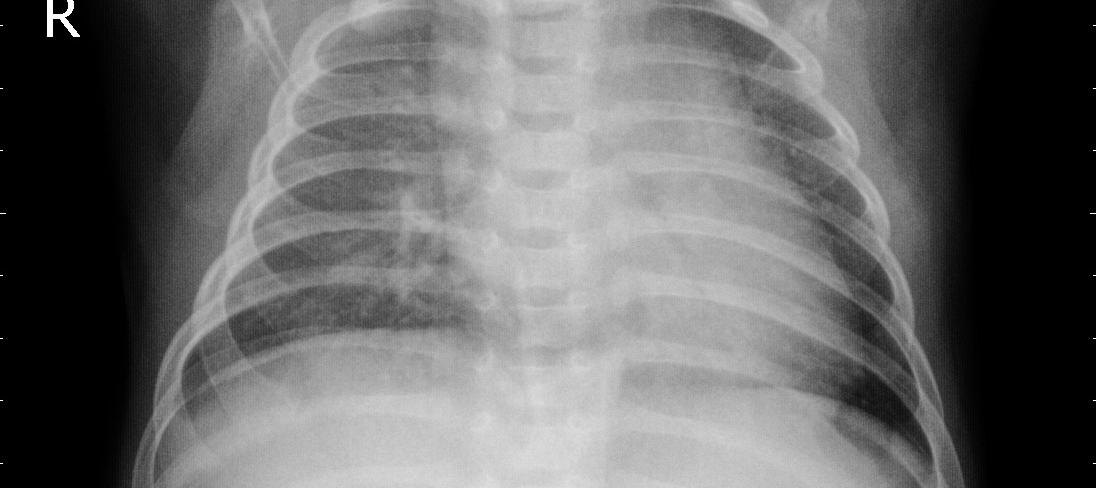
Diagnosis: PNEUMONIA